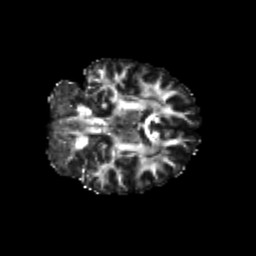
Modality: FA
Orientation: coronal
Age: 15
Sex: female
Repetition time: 9.5 s
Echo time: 0.089 s